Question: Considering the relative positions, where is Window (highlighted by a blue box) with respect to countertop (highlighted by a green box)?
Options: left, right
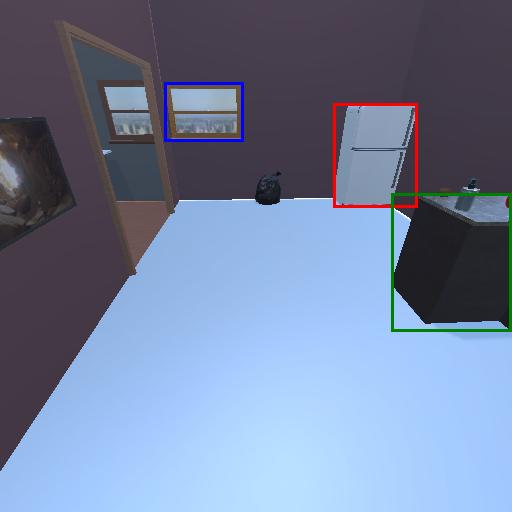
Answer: left